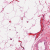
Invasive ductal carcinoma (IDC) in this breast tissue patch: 0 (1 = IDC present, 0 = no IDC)